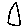
Label: triangle